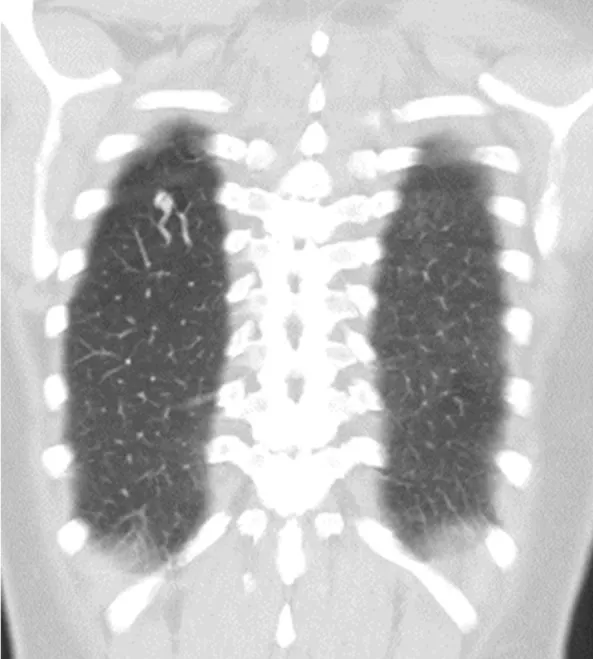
Non-contrast CT showed a simple PAVM in right upper lobe with feeding artery of 3, 3 mm in diameter.
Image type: radiology (ct)